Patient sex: F
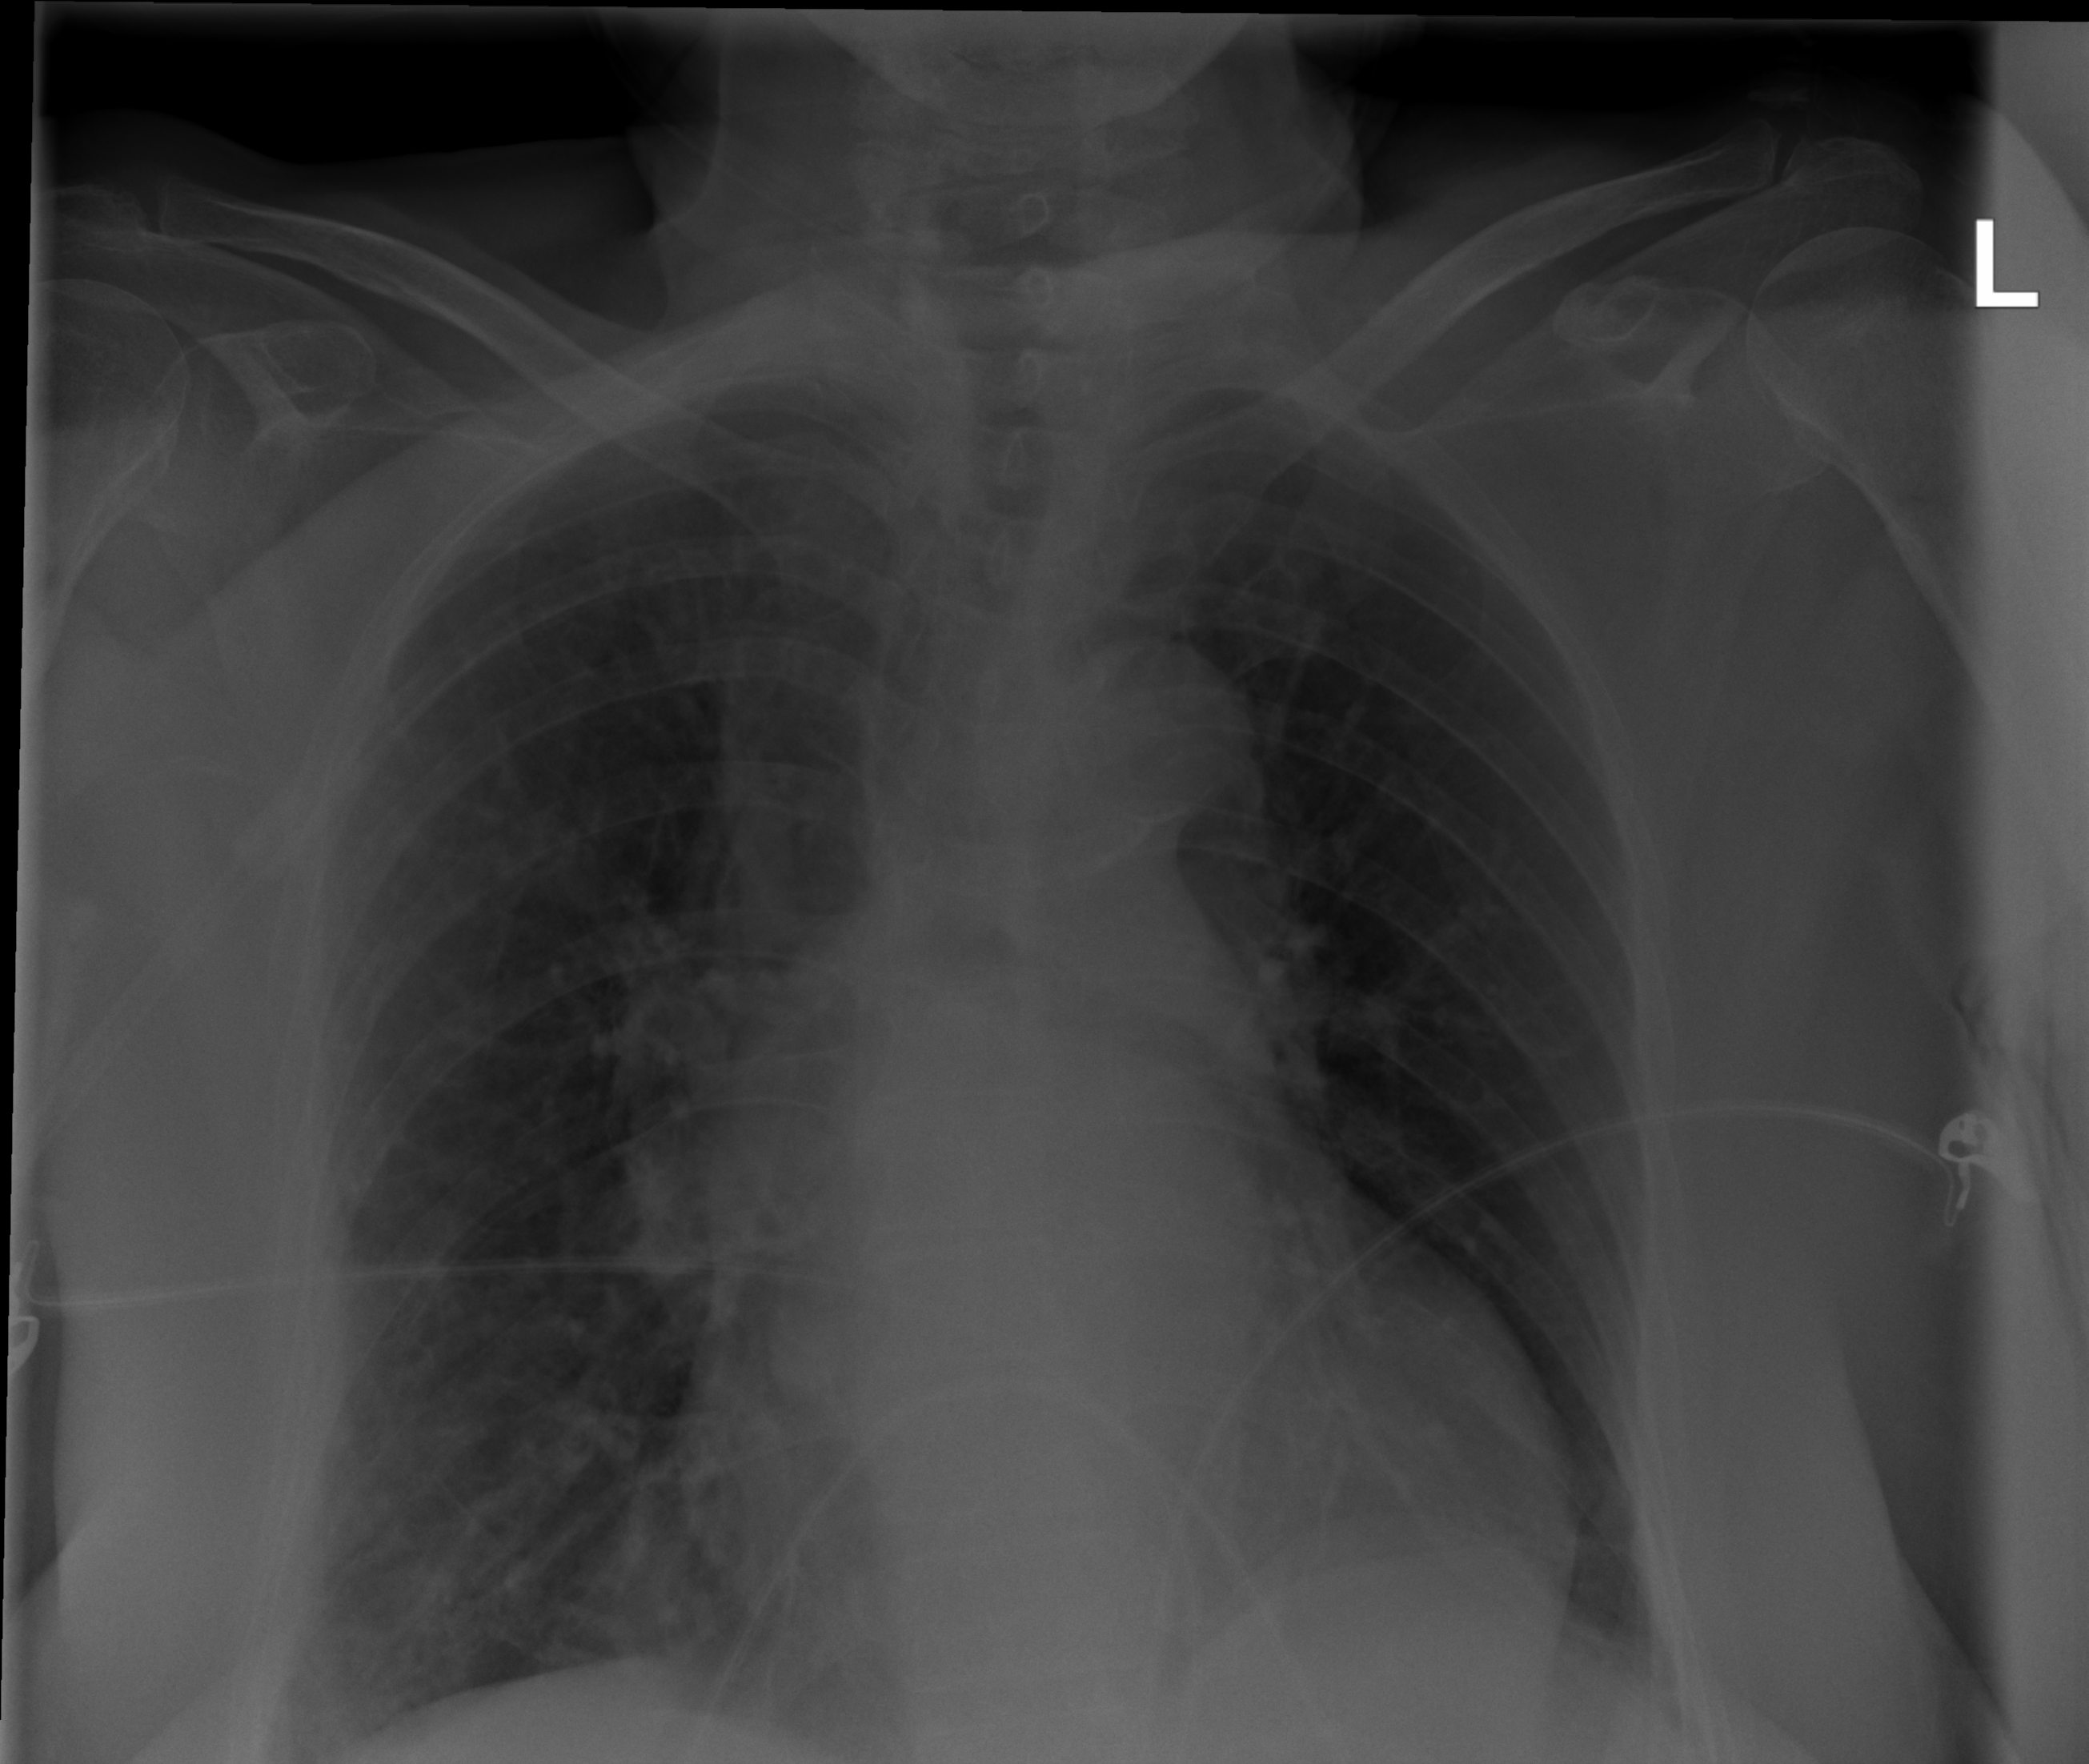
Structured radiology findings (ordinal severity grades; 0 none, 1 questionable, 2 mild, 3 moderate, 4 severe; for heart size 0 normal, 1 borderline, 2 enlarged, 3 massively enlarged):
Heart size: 2
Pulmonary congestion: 0
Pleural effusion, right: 1
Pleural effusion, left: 1
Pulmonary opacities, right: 2
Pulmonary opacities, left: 0
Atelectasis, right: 2
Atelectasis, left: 0